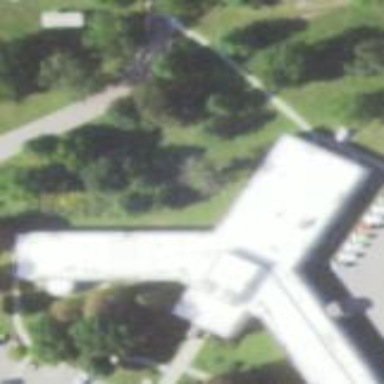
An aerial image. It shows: Public building.